Brain MRI, t2w sequence, axial 2D slice.
Patient: age 55, sex F, weight 75 kg, height 1.7 m
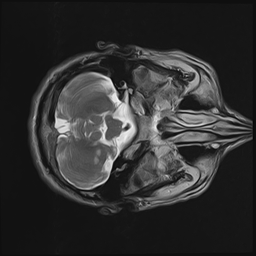